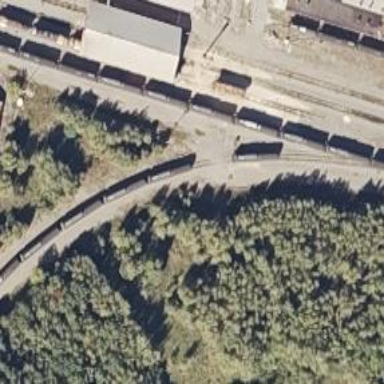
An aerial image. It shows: Rail spur service.